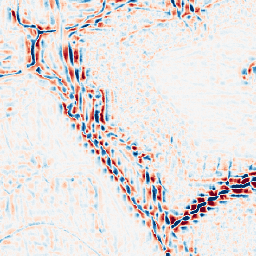
Category: wavelet
Decomposition family: wavelet_reverse_biorthogonal
Decomposition parameters: wavelet: rbio4.4
level: 3
Upsampling method: nearest
Upsampling parameters: scale: 2
Upsampling scale: 2